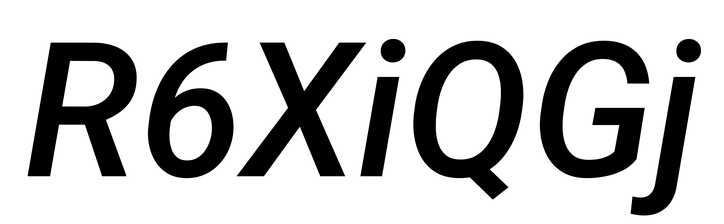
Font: Roboto-Italic_Medium_Italic